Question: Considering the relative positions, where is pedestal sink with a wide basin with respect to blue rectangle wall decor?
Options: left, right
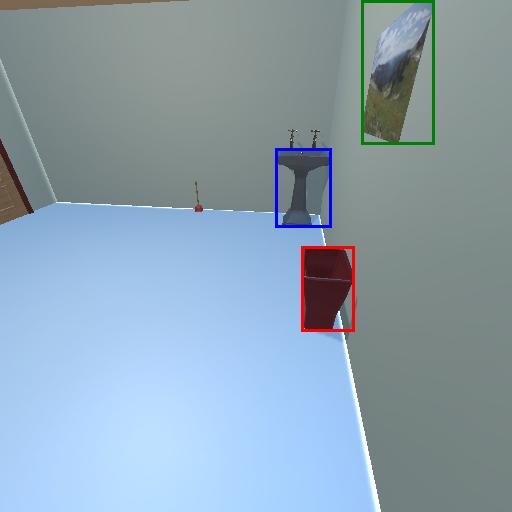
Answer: left